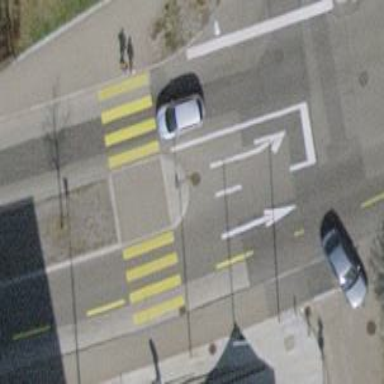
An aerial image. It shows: Kerb serving as barrier.